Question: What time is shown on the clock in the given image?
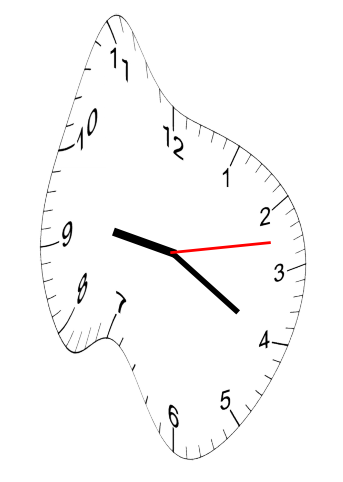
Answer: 09:20:13